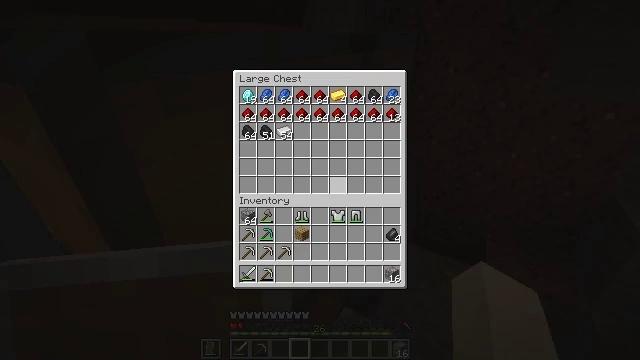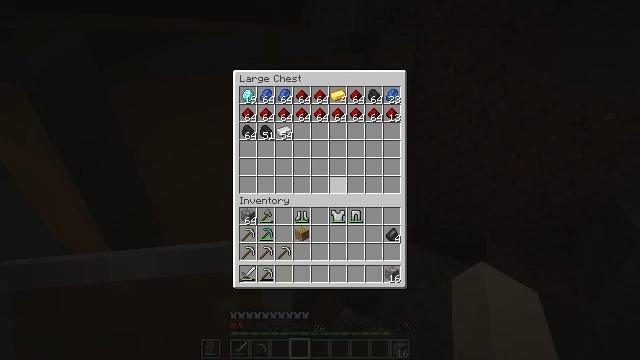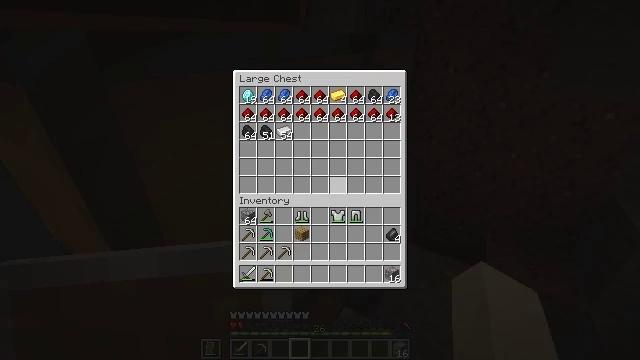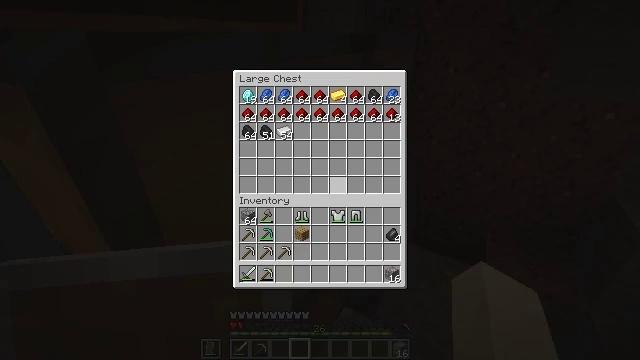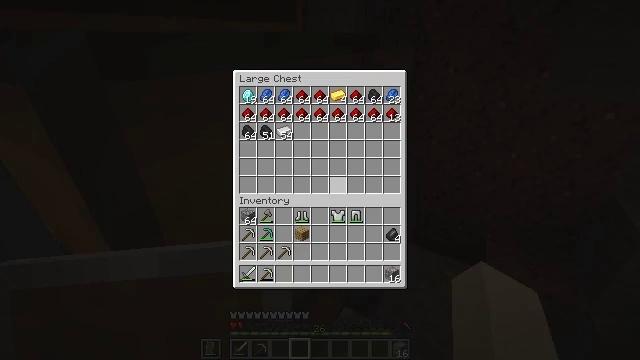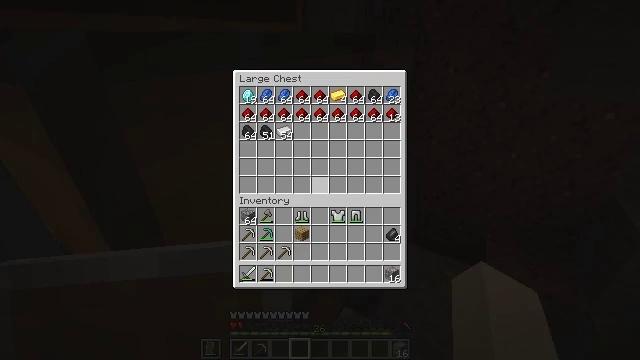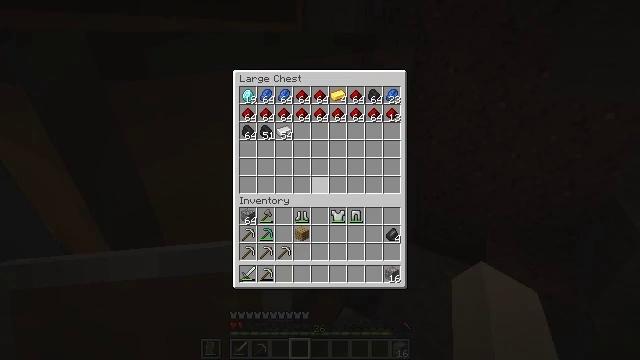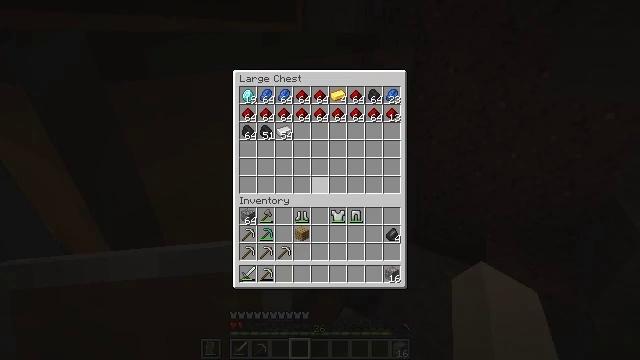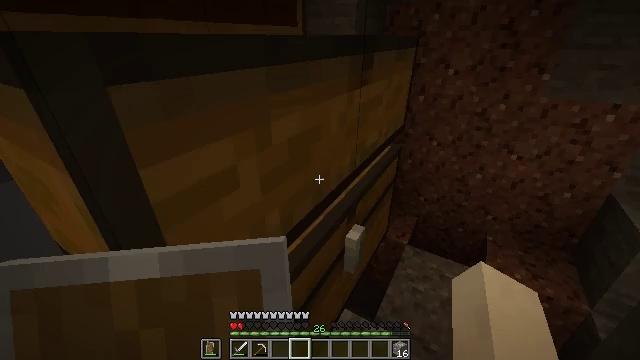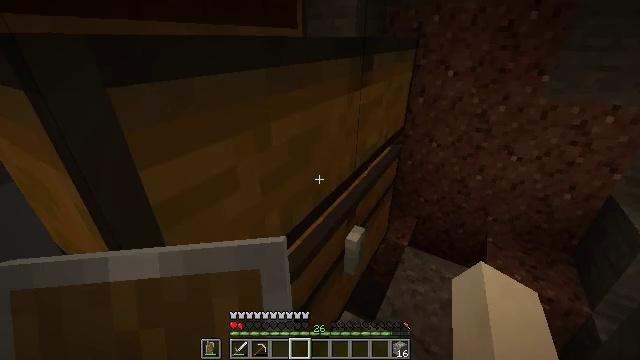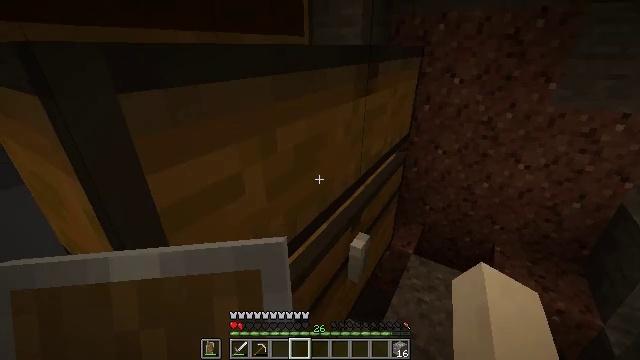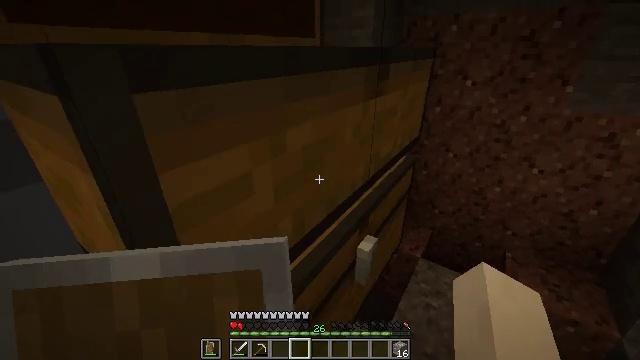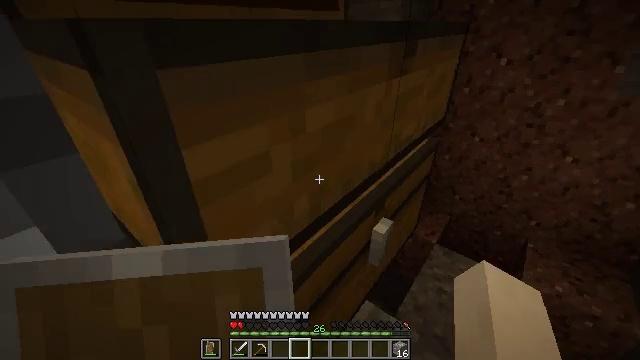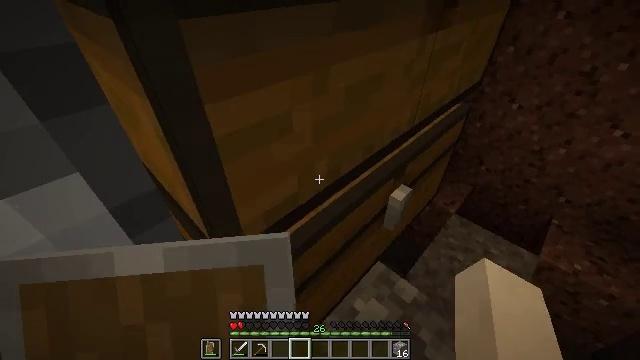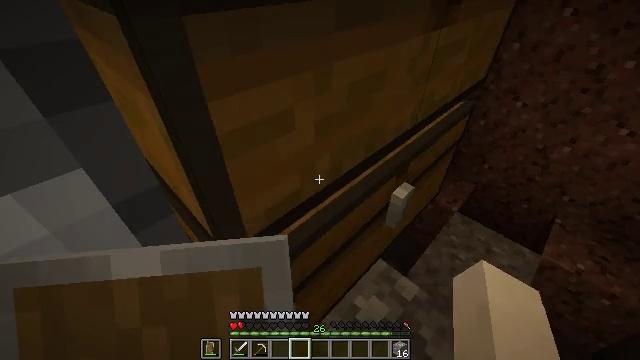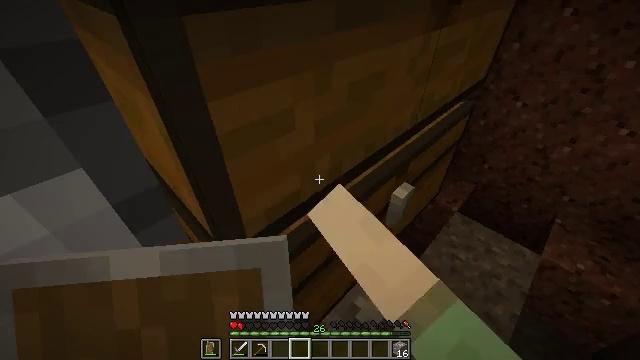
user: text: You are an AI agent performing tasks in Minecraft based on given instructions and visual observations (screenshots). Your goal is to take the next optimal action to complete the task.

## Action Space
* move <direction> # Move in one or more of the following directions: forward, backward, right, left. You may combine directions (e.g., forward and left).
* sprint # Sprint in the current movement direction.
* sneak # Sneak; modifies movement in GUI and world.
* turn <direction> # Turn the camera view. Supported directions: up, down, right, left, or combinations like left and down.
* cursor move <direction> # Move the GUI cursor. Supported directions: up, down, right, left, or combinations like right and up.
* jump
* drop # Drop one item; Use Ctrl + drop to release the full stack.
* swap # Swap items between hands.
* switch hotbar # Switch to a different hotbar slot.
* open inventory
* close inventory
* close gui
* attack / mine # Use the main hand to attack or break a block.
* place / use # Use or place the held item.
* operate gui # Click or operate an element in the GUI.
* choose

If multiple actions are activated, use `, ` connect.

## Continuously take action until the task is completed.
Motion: motion action
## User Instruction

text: Craft some cobblestone wall using the crafting table.
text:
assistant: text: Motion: no_op
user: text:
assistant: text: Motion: no_op
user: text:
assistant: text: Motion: no_op
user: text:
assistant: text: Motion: no_op
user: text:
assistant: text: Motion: no_op
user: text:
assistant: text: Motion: no_op
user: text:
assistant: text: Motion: no_op
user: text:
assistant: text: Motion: close inventory
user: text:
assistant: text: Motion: close inventory
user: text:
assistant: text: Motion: turn left and up, close inventory
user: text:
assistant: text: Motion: turn left, close inventory
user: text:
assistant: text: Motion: turn left and down
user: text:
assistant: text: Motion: turn left and down
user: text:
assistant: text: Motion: use / place
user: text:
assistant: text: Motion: use / place
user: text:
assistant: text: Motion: use / place
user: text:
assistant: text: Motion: use / place
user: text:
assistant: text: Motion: no_op
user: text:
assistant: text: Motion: no_op
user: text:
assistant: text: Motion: no_op
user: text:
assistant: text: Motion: no_op
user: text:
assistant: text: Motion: no_op
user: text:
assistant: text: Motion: no_op
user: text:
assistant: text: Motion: open inventory
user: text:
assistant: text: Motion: open inventory
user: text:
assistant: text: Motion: turn right and down
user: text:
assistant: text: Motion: turn down
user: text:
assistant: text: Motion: turn down, use / place
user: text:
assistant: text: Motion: turn down, use / place
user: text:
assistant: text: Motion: use / place